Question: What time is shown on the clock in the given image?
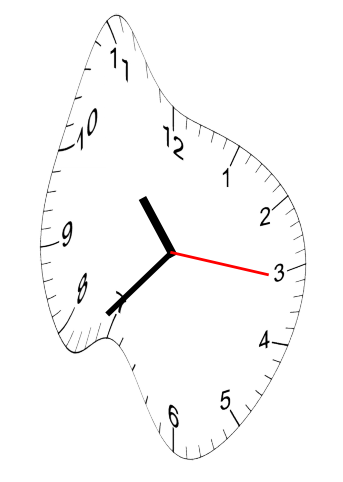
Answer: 10:37:16